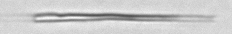
Label: fiber